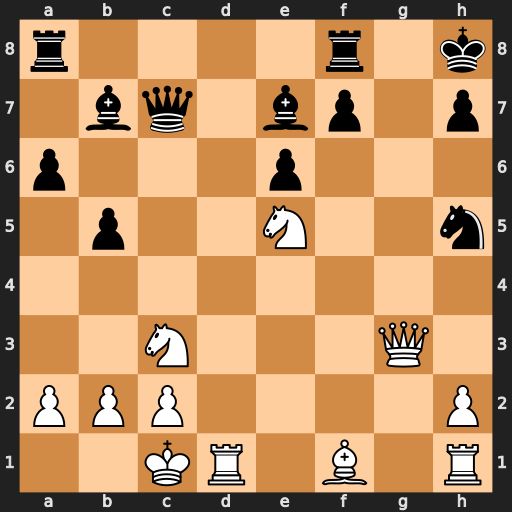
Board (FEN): r4r1k/1bq1bp1p/p3p3/1p2N2n/8/2N3Q1/PPP4P/2KR1B1R
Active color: w
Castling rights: -
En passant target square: -
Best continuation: Ng6+ fxg6 Qxc7 Bg5+ Kb1